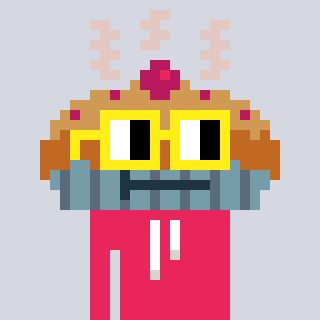
a pixel art character with square yellow glasses, a pie-shaped head and a redpinkish-colored body on a cool background